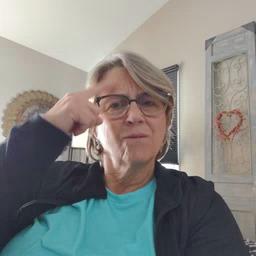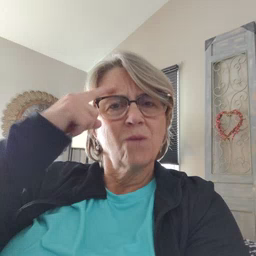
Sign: for